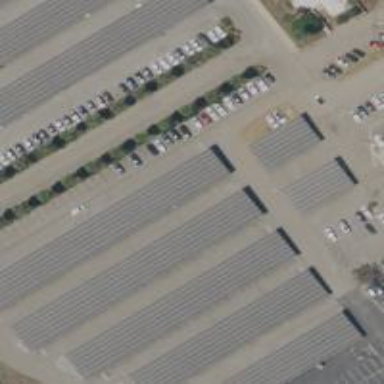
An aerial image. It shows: Solar photovoltaic panel generator on roof.